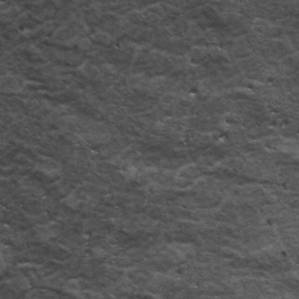
Label: frost